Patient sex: M
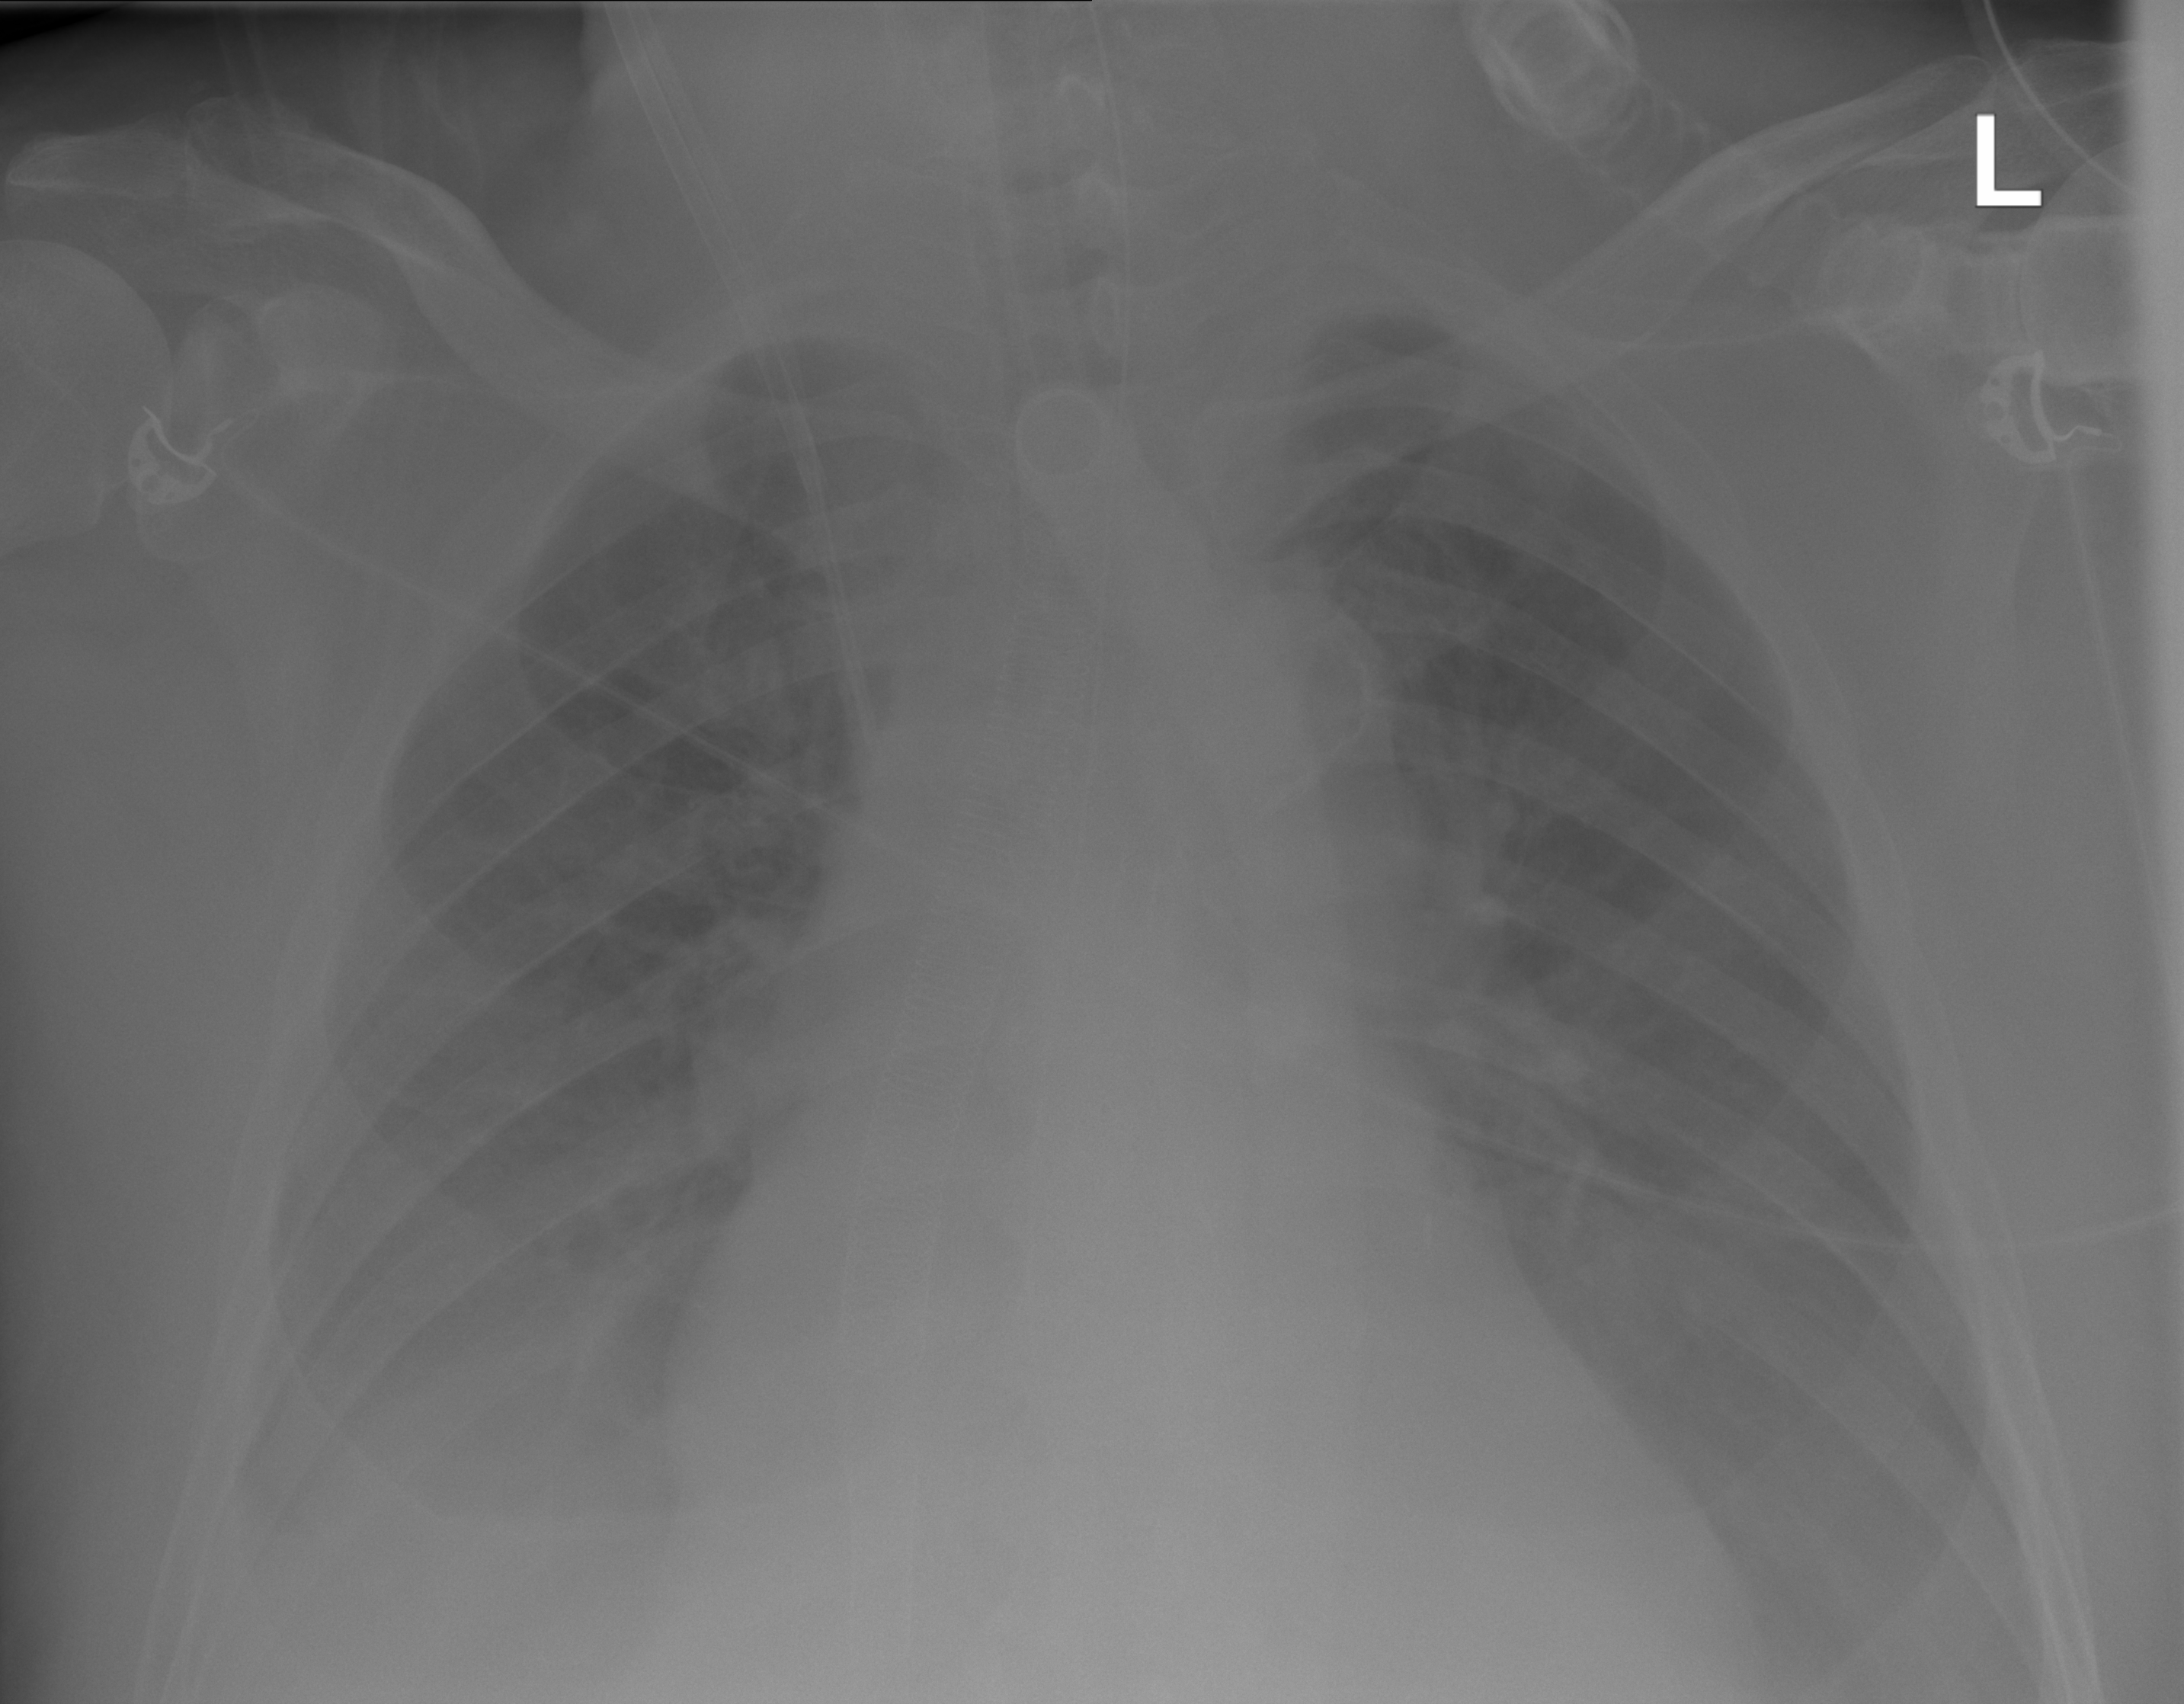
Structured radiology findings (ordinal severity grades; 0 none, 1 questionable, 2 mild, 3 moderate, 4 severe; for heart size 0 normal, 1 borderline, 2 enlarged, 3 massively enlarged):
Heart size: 2
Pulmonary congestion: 2
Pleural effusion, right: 2
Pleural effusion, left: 1
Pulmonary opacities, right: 0
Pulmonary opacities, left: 0
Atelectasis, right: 2
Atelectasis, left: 2